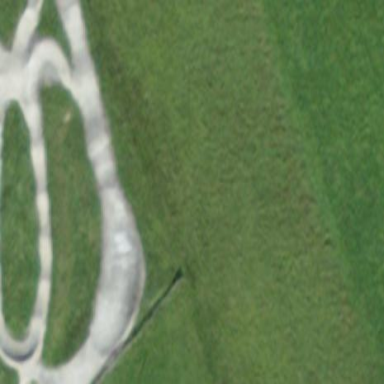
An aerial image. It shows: Concrete path.